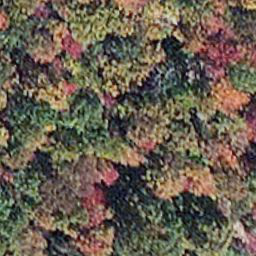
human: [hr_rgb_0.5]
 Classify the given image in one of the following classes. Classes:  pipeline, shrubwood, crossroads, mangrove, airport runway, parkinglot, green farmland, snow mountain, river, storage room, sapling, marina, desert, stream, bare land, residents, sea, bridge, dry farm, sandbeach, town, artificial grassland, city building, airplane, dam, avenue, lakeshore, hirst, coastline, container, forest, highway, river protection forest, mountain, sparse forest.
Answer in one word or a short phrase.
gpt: mangrove